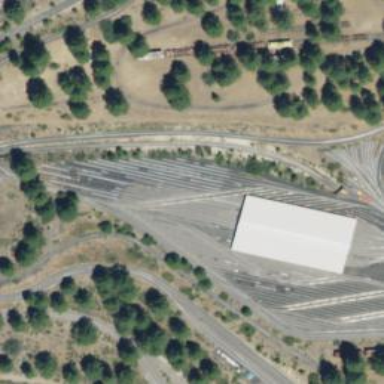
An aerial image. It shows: Miniature railway located in service yard.